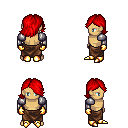
a pixel art fantasy rpg character, male body template, human, tanned skin, steel arm armor, robe skirt, red swoop hairstyle, gold gloves, gold boots, four views (front, back, left, right), 2x2 character sprite sheet, small pixel art, hard edges, no anti-aliasing